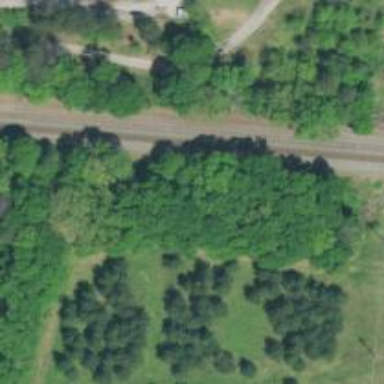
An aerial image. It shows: Railway siding with rails.